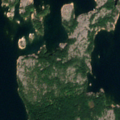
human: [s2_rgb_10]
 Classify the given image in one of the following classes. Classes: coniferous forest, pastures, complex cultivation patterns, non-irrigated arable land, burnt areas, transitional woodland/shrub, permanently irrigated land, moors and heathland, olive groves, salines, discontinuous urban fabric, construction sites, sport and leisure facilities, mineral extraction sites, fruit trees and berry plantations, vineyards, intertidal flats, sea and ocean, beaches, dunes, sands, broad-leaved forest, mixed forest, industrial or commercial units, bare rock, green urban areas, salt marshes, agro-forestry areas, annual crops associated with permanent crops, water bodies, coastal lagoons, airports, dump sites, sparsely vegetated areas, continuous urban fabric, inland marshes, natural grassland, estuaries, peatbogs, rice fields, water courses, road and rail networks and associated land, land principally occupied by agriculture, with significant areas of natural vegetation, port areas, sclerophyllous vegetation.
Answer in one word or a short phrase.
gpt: mixed forest, bare rock, sea and ocean